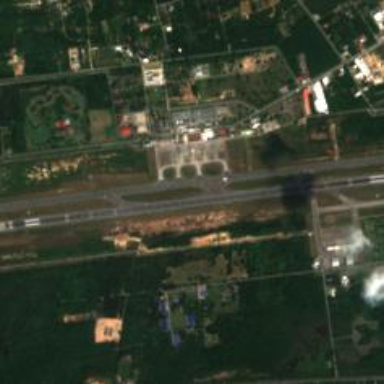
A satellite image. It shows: International aerodrome with airport.